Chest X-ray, PA view. Patient: 27 years old, sex M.
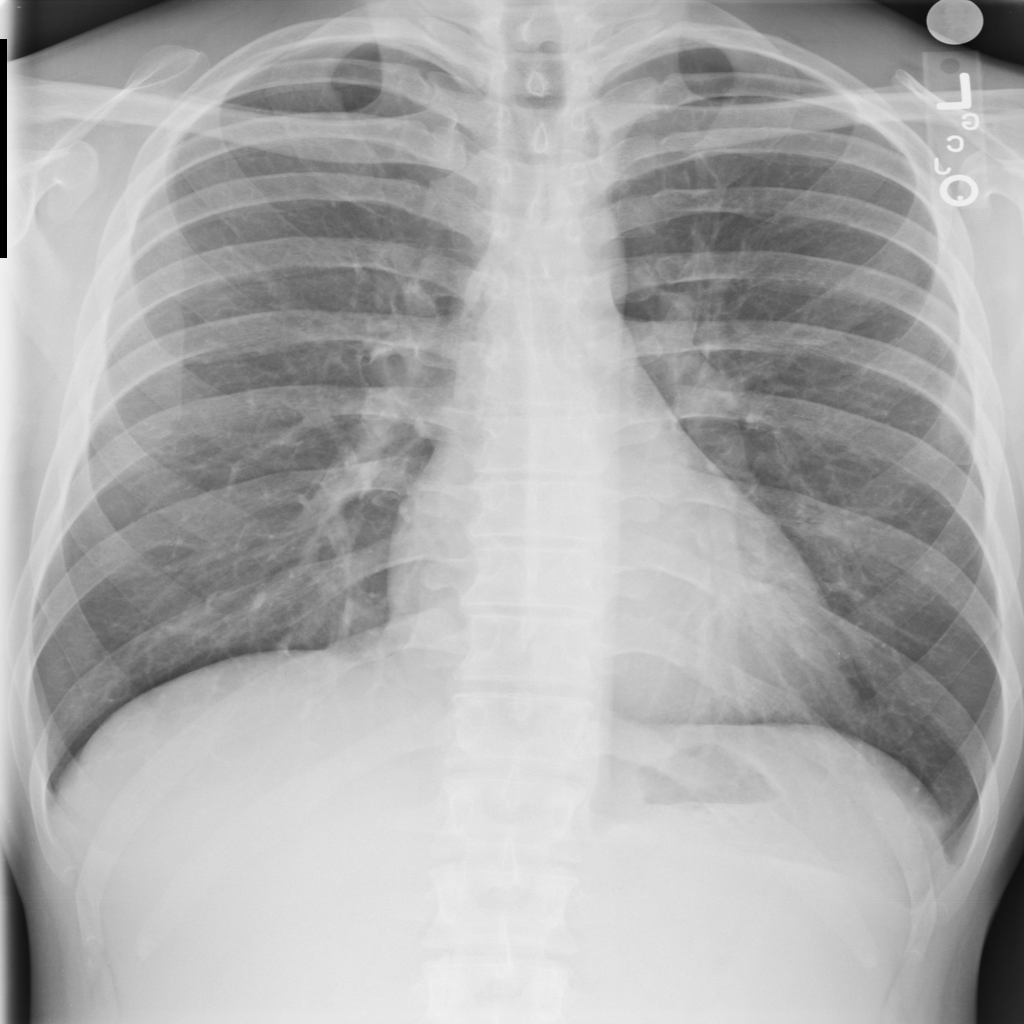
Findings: No Finding